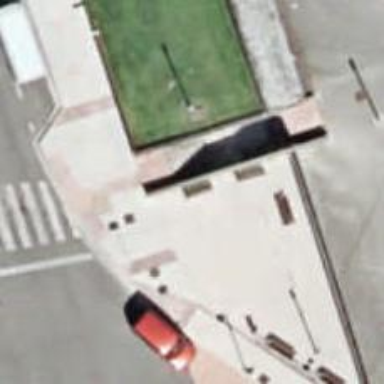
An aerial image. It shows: Brown bench in the vicinity.